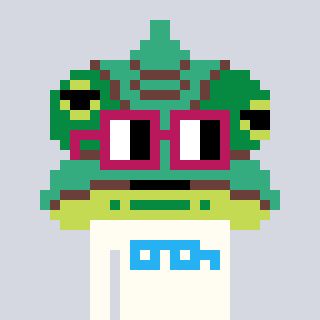
a pixel art character with square dark red glasses, a chameleon-shaped head and a grayscale-colored body on a cool background